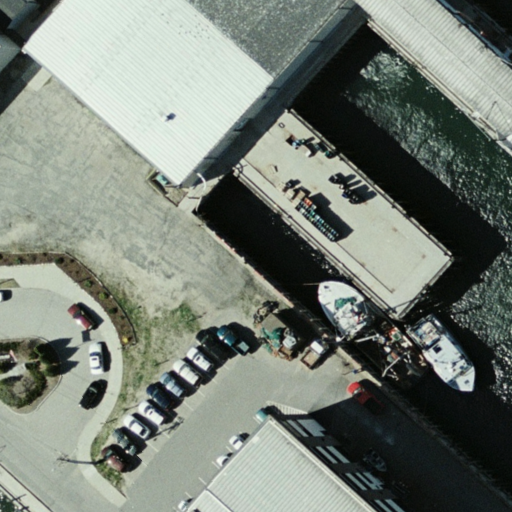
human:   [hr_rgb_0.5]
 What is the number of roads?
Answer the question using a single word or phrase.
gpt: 3

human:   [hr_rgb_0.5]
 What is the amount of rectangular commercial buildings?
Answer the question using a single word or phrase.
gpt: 0

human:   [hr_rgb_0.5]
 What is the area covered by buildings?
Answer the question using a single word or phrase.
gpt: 2786m2

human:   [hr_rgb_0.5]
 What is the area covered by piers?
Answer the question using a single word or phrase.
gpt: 25m2

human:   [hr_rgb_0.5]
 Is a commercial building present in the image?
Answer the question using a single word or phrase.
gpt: no

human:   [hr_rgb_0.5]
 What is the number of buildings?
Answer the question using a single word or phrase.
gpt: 3

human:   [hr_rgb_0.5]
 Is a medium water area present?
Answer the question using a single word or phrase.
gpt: no

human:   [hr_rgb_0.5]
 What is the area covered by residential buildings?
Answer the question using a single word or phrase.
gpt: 2786m2

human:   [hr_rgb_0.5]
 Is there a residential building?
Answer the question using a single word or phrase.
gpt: yes

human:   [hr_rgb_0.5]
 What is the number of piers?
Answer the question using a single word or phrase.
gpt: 1

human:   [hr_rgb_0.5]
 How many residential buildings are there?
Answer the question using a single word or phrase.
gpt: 3

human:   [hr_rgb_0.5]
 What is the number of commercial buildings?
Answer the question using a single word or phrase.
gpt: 0

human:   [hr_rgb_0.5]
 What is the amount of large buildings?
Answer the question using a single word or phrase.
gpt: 1

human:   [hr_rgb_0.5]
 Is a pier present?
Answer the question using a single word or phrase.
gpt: yes

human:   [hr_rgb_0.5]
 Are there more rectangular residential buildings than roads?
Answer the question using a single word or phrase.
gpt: no

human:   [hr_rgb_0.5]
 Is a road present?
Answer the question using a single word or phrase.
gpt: yes

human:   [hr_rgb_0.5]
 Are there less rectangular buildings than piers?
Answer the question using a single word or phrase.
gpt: no

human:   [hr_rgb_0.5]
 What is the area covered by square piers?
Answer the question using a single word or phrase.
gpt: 0m2

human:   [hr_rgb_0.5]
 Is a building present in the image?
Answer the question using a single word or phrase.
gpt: yes

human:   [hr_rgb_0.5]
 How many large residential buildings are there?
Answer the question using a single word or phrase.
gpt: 1

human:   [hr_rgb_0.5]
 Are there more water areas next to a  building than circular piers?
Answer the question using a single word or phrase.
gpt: no

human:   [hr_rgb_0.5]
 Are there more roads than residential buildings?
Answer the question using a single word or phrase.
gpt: no

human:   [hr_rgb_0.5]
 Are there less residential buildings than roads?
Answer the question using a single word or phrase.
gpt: no

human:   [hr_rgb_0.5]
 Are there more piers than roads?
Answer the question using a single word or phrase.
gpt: no

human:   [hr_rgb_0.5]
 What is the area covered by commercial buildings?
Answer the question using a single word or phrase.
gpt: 0m2

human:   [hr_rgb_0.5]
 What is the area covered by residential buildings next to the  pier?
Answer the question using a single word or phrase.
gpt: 2786m2

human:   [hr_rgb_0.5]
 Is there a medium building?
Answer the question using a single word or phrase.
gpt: yes

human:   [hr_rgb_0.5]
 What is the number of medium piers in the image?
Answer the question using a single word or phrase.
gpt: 0

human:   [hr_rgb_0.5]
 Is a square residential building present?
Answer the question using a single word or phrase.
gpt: no

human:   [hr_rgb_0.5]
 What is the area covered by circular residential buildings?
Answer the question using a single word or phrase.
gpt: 0m2

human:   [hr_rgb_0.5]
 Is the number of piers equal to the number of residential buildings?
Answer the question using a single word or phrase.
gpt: no

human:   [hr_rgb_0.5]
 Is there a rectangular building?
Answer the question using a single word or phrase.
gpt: yes

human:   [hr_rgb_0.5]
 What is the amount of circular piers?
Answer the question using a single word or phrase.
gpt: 0

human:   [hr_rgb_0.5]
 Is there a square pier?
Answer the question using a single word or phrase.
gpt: no

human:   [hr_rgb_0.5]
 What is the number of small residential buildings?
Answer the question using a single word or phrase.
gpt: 0

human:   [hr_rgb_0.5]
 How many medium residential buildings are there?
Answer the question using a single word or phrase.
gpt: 2

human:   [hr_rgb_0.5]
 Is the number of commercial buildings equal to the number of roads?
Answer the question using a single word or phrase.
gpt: no

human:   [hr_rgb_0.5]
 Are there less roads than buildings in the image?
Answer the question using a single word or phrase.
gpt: no

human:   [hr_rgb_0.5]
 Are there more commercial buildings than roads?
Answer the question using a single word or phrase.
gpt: no

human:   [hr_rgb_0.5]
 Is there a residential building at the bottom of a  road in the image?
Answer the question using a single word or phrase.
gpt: yes

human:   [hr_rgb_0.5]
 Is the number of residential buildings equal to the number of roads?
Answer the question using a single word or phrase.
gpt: yes

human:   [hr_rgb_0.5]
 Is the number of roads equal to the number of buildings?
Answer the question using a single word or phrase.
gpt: yes

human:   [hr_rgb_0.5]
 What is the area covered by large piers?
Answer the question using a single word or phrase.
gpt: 0m2

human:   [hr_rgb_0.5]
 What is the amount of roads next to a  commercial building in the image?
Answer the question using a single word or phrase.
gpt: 0

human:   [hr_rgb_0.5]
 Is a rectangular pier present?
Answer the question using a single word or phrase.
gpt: yes

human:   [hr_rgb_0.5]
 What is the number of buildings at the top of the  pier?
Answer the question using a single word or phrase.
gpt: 2

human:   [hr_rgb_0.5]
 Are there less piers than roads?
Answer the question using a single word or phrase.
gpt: yes

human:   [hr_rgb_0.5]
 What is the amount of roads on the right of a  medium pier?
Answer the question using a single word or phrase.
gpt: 0

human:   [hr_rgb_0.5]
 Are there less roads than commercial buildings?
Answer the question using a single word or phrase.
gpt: no

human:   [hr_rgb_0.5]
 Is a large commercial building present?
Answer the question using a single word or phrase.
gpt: no

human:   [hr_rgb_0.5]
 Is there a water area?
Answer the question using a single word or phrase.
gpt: no

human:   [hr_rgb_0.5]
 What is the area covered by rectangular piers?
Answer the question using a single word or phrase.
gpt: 25m2

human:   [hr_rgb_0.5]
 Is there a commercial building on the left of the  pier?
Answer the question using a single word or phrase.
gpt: no

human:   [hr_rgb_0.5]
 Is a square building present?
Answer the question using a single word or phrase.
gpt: no

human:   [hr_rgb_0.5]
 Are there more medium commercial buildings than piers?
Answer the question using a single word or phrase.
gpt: no

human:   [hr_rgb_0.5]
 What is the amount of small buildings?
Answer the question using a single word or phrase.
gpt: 0

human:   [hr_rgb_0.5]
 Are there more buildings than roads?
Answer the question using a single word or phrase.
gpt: no

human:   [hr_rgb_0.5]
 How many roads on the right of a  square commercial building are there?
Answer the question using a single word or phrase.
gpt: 0

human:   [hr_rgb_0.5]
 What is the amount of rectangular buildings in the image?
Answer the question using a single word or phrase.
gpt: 2

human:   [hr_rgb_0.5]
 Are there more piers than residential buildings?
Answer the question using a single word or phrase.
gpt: no

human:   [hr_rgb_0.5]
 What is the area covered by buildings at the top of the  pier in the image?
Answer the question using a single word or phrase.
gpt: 2297m2

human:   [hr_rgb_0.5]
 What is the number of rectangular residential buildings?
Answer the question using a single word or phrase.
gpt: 2

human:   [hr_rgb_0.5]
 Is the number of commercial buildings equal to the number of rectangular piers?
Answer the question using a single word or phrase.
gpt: no

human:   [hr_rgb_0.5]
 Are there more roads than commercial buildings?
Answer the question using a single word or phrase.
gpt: yes